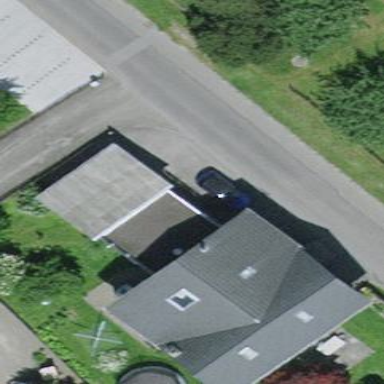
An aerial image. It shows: View of roof of building.